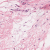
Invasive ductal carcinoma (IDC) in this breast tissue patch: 0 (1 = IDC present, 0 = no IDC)